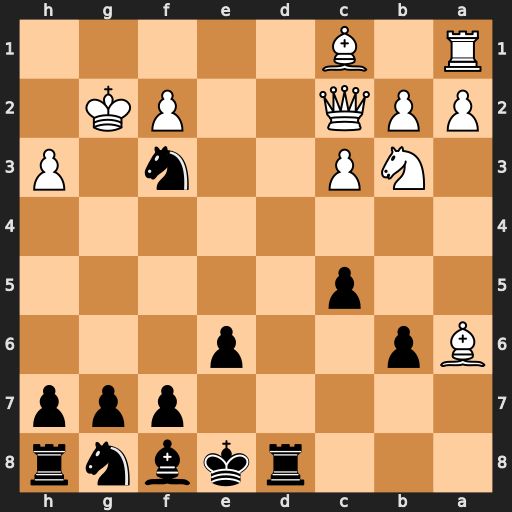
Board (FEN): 3rkbnr/5ppp/Bp2p3/2p5/8/1NP2n1P/PPQ2PK1/R1B5
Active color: b
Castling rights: k
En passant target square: -
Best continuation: Ne1+ Kf1 Nxc2